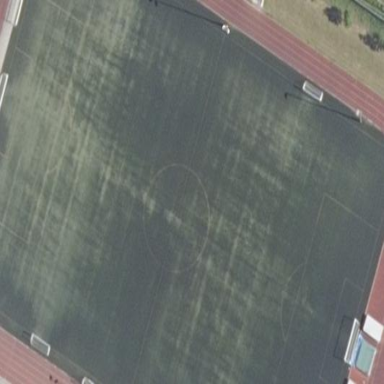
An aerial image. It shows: Soccer pitch for leisureland activities.